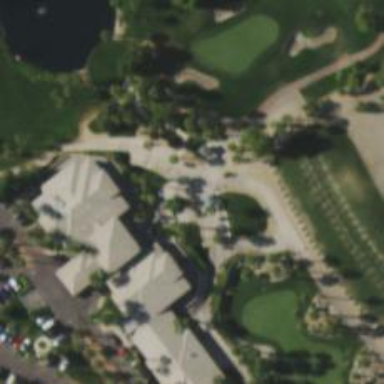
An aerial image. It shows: Path for golf carts.